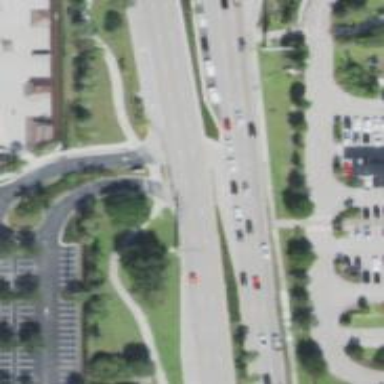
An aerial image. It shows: Secondary link road.